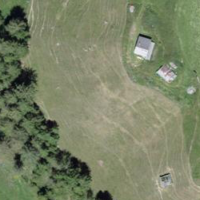
EUNIS habitat code: 26
Species observed at this site:
Geum montanum